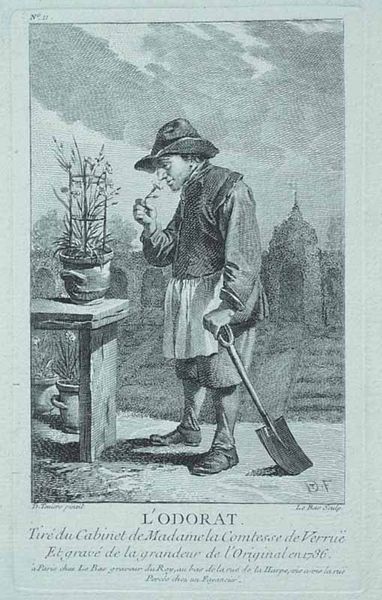
Titel: L'odorat
Künstler: Jacques-Philippe Lebas
Standort: Karlsruhe
Institution: Staatliche Kunsthalle Karlsruhe
Schlagwörter: blau, hand, himmel, mann, schatten, weiß, wolken, kirchturm, landschaft, menschen, stadt, blume, blumen, frankreich, grau, hintergrund, holz, hut, hüte, licht, mund, nase, profil, schwarz, skizze, tisch, zeichnung, blüte, gebäude, gras, haus, park, schloss, weg, wiese, wolke, hochformat, rock, hemd, jacke, mütze, architektur, arm, augen, bluse, falten, gesicht, rahmen, stehen, hände, portrait, porträt, signatur, erde, feld, natur, brücke, busch, gitter, kirche, sonne, boden, land, auge, gewand, mantel, realismus, blatt, pflanze, pflanzen, gebeugt, madame, arbeit, genre, turm, garten, henkel, krug, blumenkübel, blumentopf, kübel, schürze, topf, bein, holzschnitt, schrift, sommer, bogen, genremalerei, schuhe, hosen, mauer, grafik, graphik, hecke, schattierung, klein, monochrom, bank, arbeiter, französisch, kuppel, treppe, treppen, karikatur, tafel, pfeife, rauchen, stufen, jahreszahl, weste, krempe, gewächs, bauer, tor, foto, bögen, töpfe, griff, holztisch, stütze, buch, burg, druck, lithographie, schwarz weiss, druckgrafik, radierung, stich, kupfer, illustration, text, plakat, denker, friedhof, personifikation, nelke, arkaden, duft, topfblume, topfpflanze, grab, riechen, geruch, mittelalter, schnüffeln, beet, beete, gärtner, blumenstock, rankhilfe, gebückt, fernblick, tempel, pavillon, kabinett, zeilen, london, emblem, kupferstich, bogenstellung, kräuter, botanik, bildunterschrift, schaufel, spaten, landsitz, legende, schürz, kuppelbau, gartenarbeit, sinnbild, cabinet, ernste, seriendruck, männlein, regenjacke, monoton, umfriedung, armer mann, typus, schippe, kleiner mann, enzyklopädie, sinne, botaniker, geruchssinn, riecht, comtesse, t, 19. jahrhundert, flanze, df, preife, schafel, odorat, landschaftsgärtner, riecht an blume, schaufe, 5 sinne, riechend, riechsinn, l'odorat, l'odorant, heilpflanze, nnaturalismus, d.f, personendarstellung, lódorat, krübe, ##graphik, riechne, ororat, blumerntopf, riechender